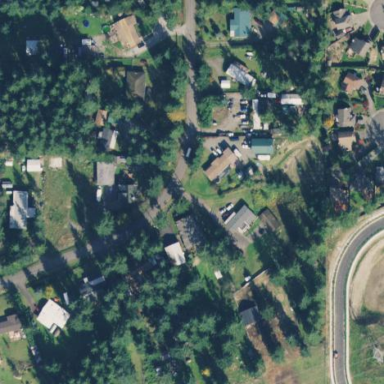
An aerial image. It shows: Residential neighbourhood.